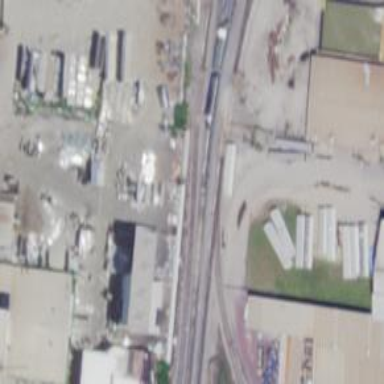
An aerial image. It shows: Railway siding for service.